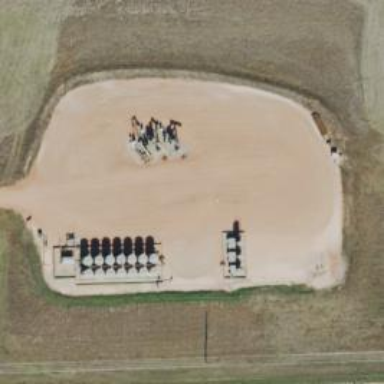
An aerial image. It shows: Petroleum well.